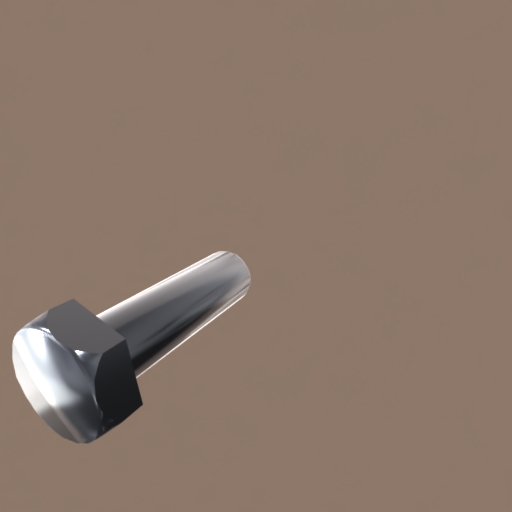
Label: bolt